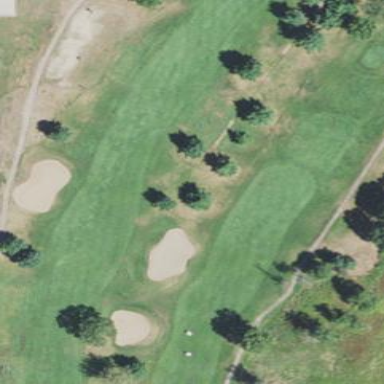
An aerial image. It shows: Grassy area designated as golf fairway.